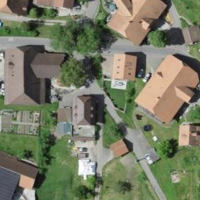
EUNIS habitat code: 55
Species observed at this site:
Corvus corone
Cyanistes caeruleus
Emberiza citrinella
Anthus spinoletta
Dendrocopos major
Chloris chloris
Troglodytes troglodytes
Passer domesticus
Falco peregrinus
Fringilla coelebs
Buteo buteo
Spinus spinus
Passer montanus
Muscicapa striata
Turdus merula
Parus major
Erithacus rubecula
Milvus milvus
Pica pica
Falco tinnunculus
Picus viridis
Corvus corax
Motacilla alba